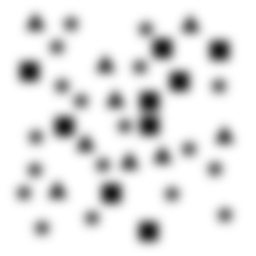
Squares: 9
Triangles: 9
Stars: 18
Total shapes: 36